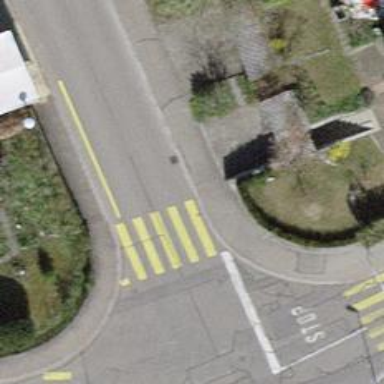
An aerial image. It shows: Zebra crossing on the road.